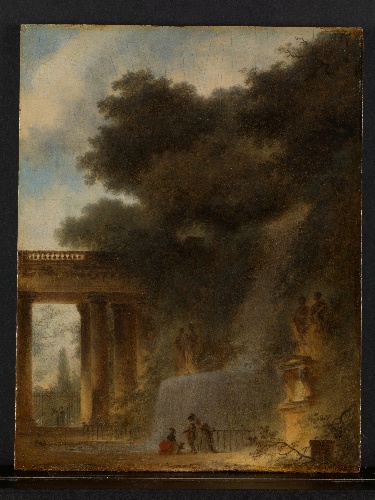
Title: The Cascade
Artist: Jean Honoré Fragonard
Artist bio: French, Grasse 1732–1806 Paris
Date: ca. 1775
Object type: Painting
Classification: Paintings
Medium: Oil on wood
Dimensions: 11 1/2 x 9 1/2 in. (29.2 x 24.1 cm)
Department: European Paintings
Credit line: The Jules Bache Collection, 1949
Accession year: 1949
Repository: Metropolitan Museum of Art, New York, NY
Tags: Gardens|Waterfalls